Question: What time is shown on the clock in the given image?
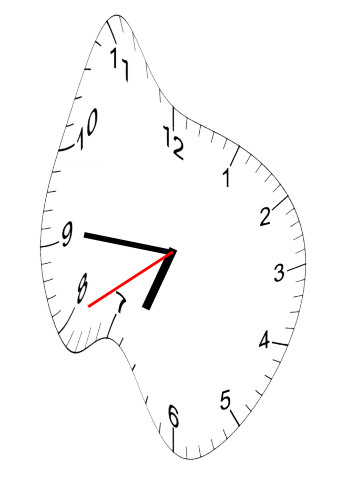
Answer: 06:45:40